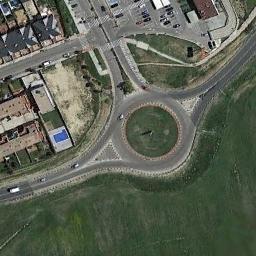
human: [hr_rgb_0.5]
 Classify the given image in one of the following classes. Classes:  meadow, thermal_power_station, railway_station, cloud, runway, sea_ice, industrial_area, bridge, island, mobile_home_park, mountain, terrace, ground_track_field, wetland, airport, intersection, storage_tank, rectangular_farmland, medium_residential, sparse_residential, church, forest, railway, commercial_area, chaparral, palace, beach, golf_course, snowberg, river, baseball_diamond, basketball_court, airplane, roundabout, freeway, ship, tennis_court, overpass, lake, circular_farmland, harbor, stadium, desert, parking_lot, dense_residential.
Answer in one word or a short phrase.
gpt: roundabout